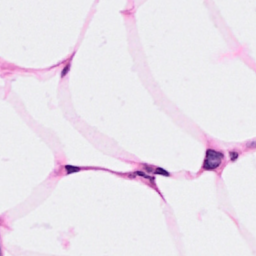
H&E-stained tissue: Breast